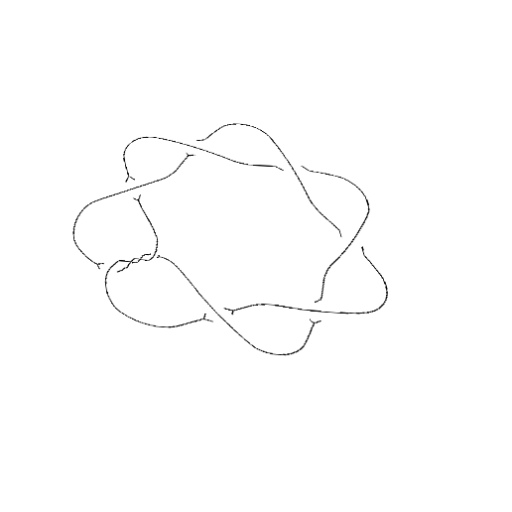
Crossing number: 10